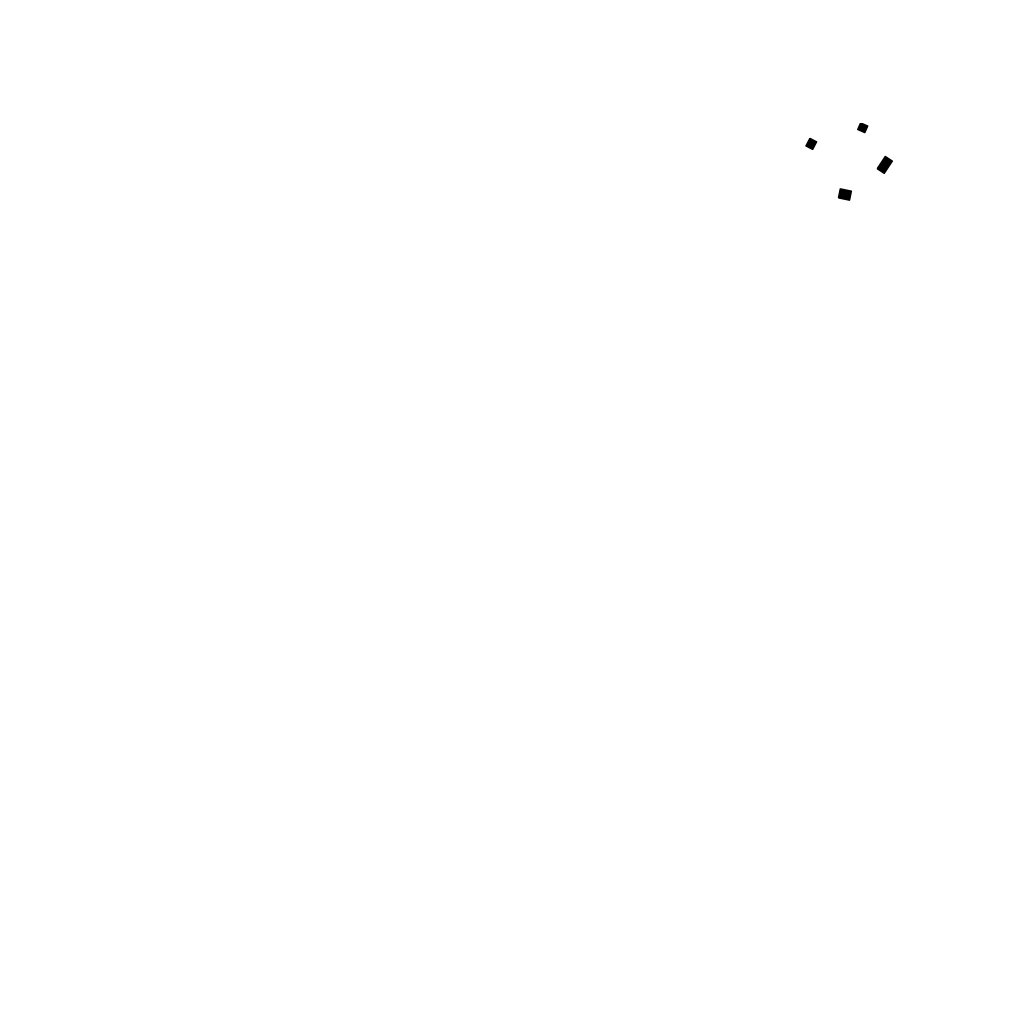
Tags: overhead vector_map, recreation, individual_rise, density_3, Building, 1.0 km²